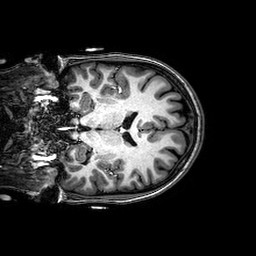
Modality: T1w
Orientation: coronal
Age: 22
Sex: female
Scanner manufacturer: philips
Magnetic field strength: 3 T
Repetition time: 0.00814 s
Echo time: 0.00373 s